Interaction volume radius: 5 \u00c5
Interaction volume height: 15 \u00c5
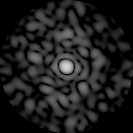
Disorder parameter: 0.8892